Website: macys
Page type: billing-address
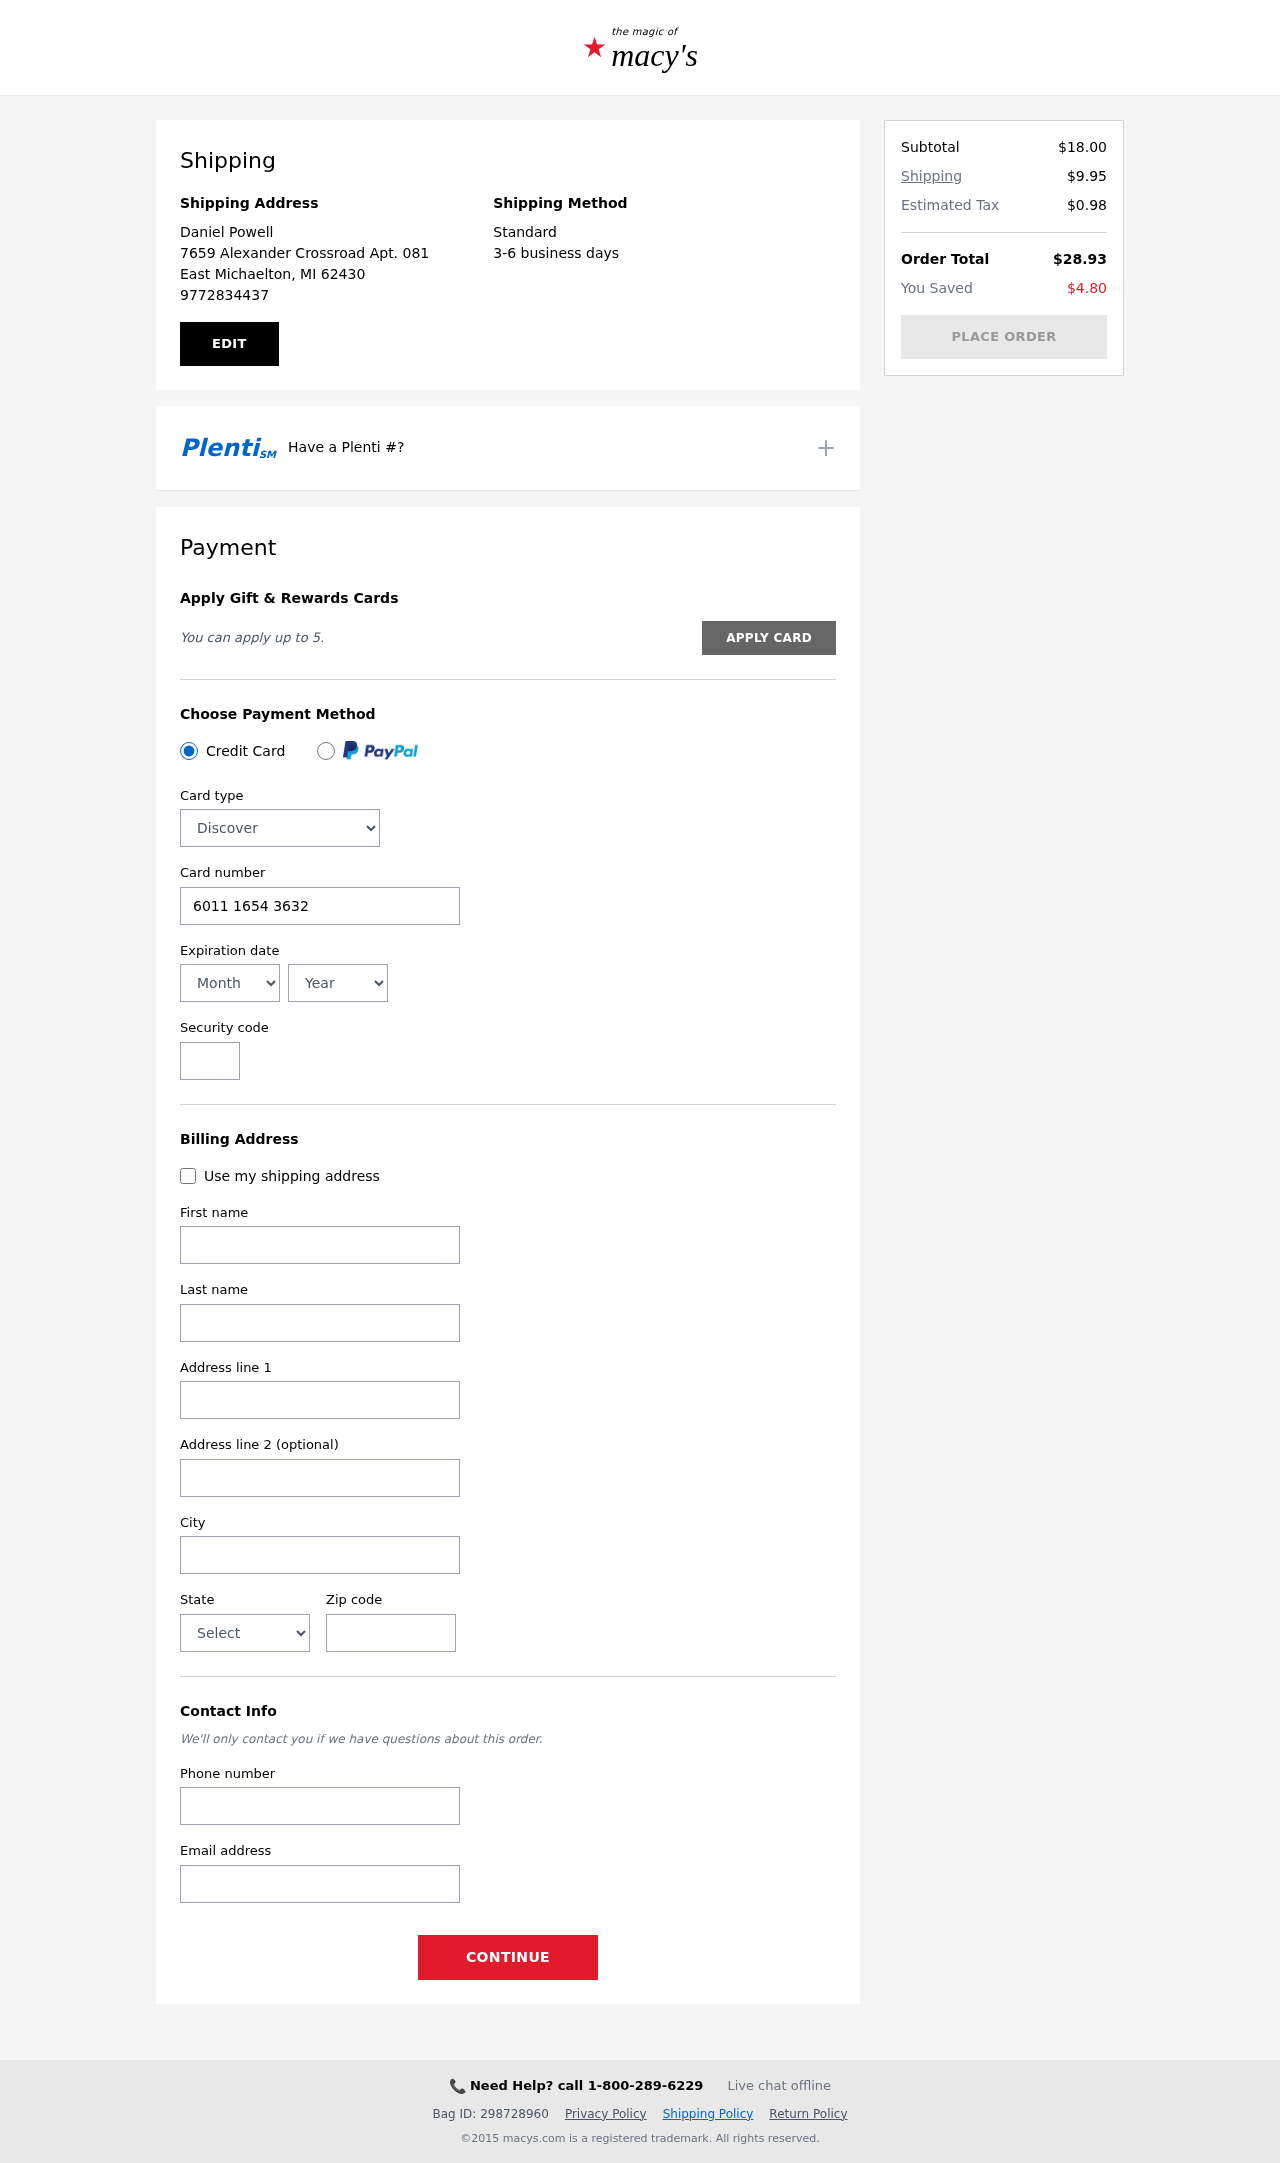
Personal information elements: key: PII_CARD_CVV
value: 625
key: PII_CARD_EXPIRY_MONTH
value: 07
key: PII_CARD_EXPIRY_YEAR
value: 26
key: PII_CARD_NUMBER
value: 6011 1654 3632 2940
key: PII_CARD_TYPE
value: Discover
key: PII_CITY
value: East Michaelton
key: PII_CITY_STATE_ZIP
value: East Michaelton, MI 62430
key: PII_EMAIL
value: danielpowell@gmail.com
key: PII_FIRSTNAME
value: Daniel
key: PII_FULLNAME
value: Daniel Powell
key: PII_LASTNAME
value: Powell
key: PII_PHONE
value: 9772834437
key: PII_POSTCODE
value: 62430
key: PII_STATE
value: Michigan
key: PII_STREET
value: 7659 Alexander Crossroad Apt. 081
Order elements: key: ORDER_SUBTOTAL
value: $18.00
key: ORDER_SHIPPING_COST
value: $9.95
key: ORDER_TAX
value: $0.98
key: ORDER_TOTAL
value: $28.93
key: ORDER_SAVINGS
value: $4.80